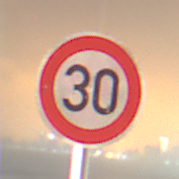
Verkehrszeichen: Geschwindigkeit30
Umgebung: Outdoor, Urban
Tageszeit: Night
Wetter: PartlyCloudy
Licht: Artificial
Jahreszeit: NotSpecified
Kontrast: HighContrast